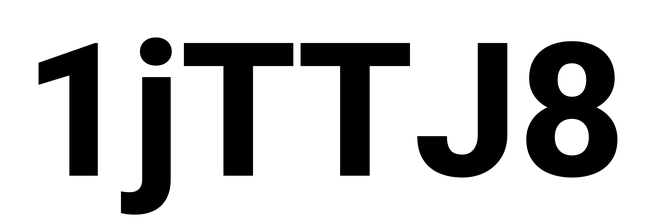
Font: Roboto_ExtraBold